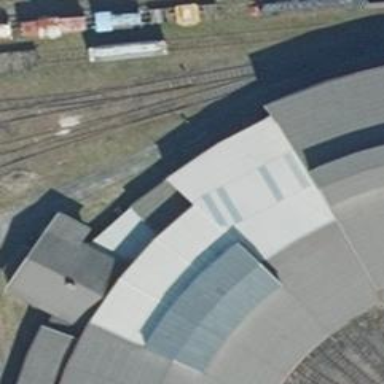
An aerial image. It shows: Railway yard in service.